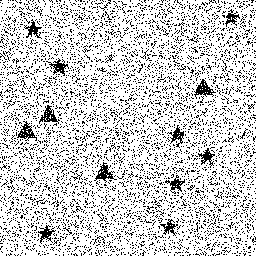
Squares: 0
Triangles: 4
Stars: 8
Total shapes: 12